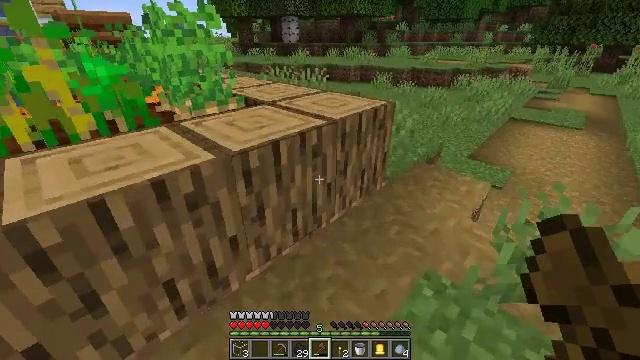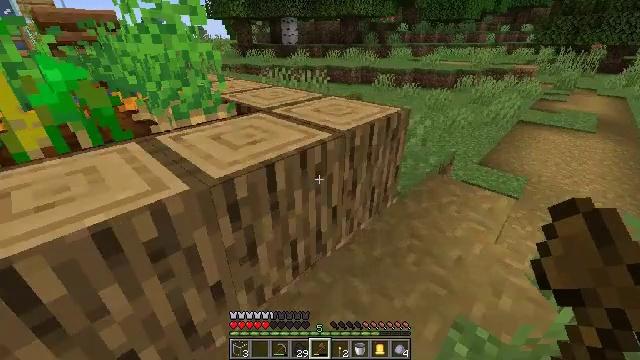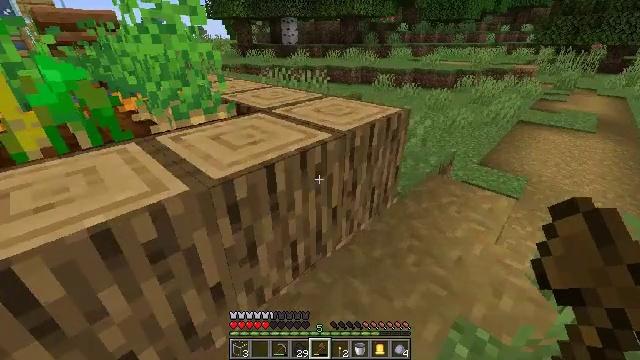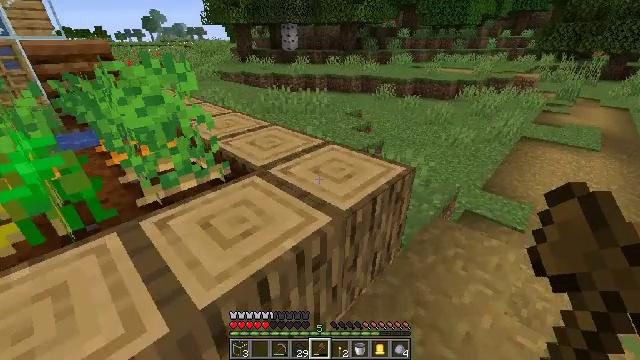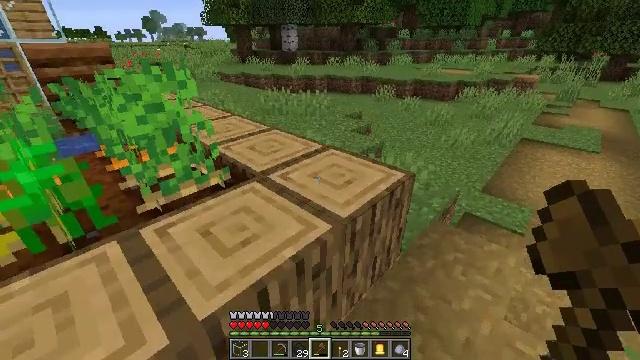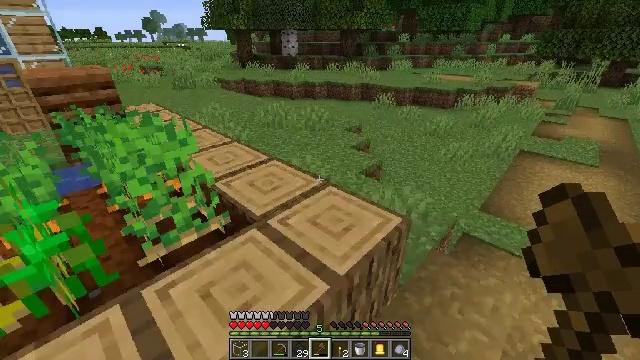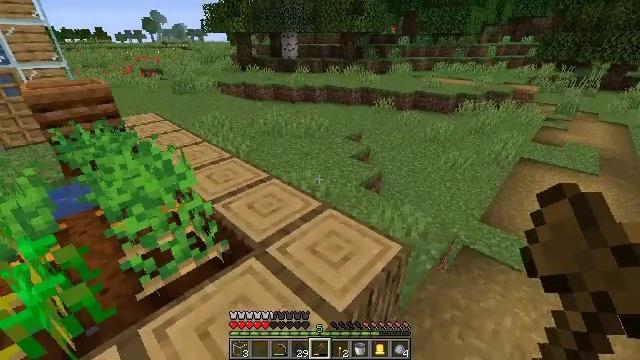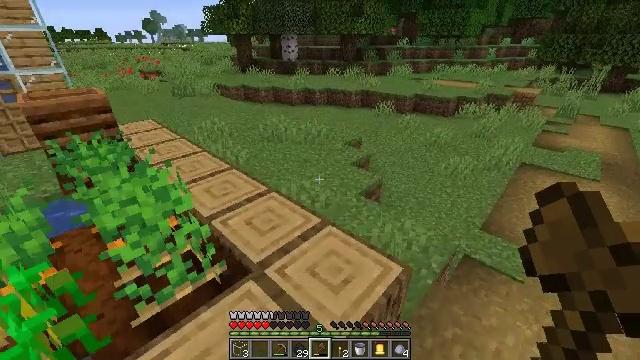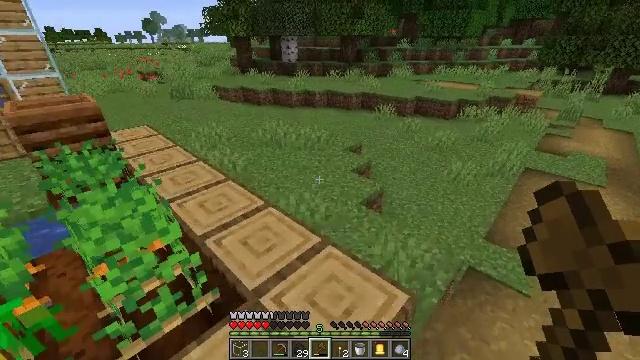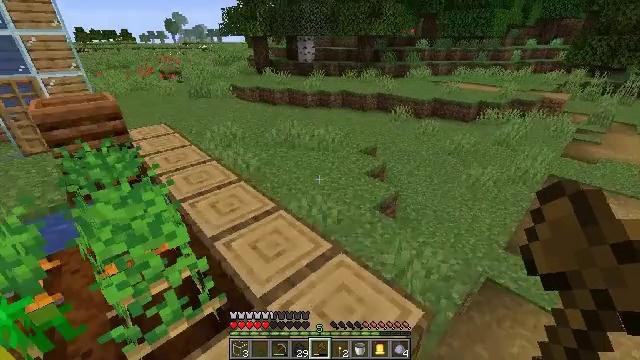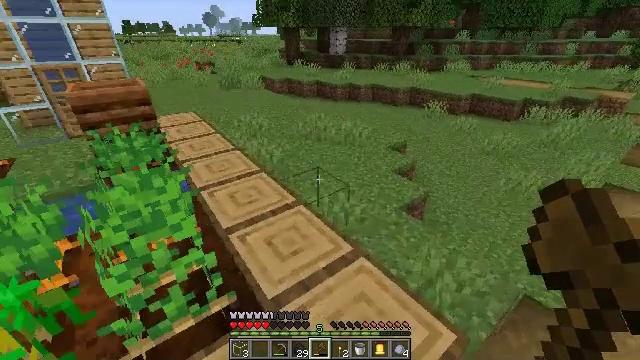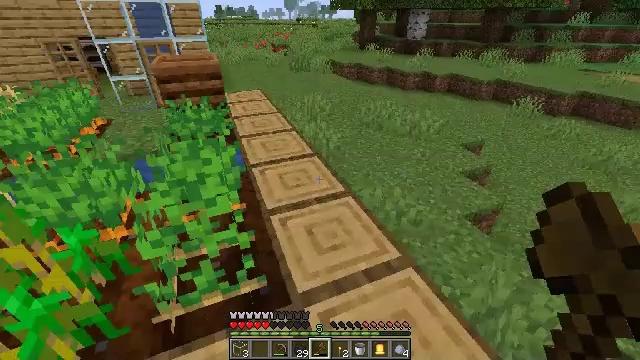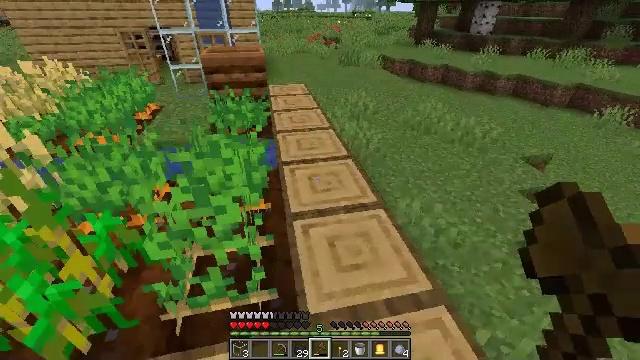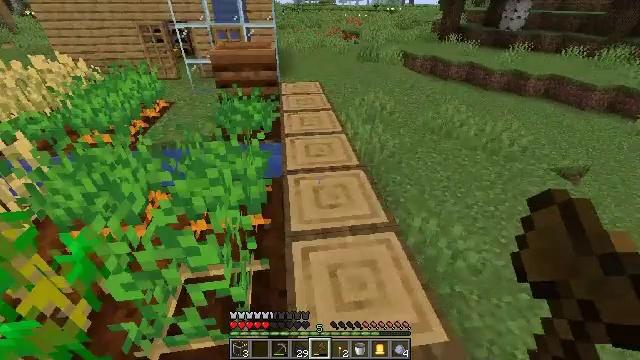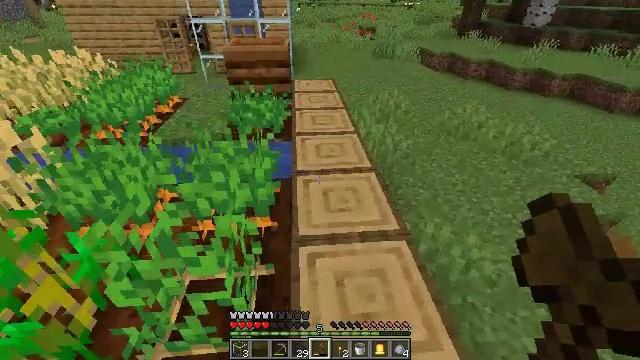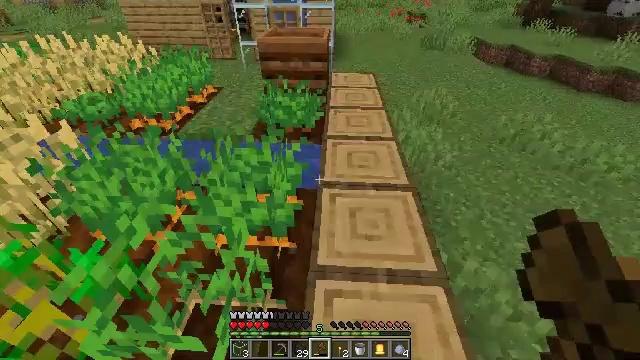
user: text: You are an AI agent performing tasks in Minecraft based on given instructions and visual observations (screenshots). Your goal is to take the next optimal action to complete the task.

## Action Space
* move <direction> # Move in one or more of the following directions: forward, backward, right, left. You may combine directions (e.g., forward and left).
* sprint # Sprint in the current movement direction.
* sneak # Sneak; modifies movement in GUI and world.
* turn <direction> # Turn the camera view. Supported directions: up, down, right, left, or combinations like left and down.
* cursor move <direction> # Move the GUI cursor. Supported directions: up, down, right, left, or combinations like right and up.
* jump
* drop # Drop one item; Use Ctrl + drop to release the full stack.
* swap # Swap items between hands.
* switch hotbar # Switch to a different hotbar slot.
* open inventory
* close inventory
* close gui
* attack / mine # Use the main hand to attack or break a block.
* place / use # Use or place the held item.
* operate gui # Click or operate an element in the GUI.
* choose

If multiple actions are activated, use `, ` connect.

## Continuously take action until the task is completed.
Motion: motion action
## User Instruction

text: Remove the oak slab to gather resources.
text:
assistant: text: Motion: move forward
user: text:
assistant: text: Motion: move forward
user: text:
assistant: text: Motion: move forward, jump
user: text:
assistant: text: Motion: move forward, jump
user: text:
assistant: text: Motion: move forward, jump
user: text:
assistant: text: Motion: move forward, jump
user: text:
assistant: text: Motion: move forward, jump
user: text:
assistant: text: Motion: move forward, jump
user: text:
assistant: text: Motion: move forward, turn left, jump
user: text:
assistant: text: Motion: move forward, turn left and down, jump
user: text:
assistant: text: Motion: move forward, turn left and down, jump
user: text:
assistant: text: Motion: move forward, turn left and down, jump
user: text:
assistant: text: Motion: move forward, turn left
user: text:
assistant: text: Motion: move forward, turn left
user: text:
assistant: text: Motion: move forward, turn left and down
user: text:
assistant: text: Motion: move forward, turn left and down
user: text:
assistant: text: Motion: move forward, turn left and down
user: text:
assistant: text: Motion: move forward, turn left
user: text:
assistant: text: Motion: move forward
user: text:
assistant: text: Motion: move forward
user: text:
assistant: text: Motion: move forward
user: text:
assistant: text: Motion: move forward
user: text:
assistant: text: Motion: move forward
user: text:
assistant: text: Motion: move forward
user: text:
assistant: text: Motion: move forward, turn right
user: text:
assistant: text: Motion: move forward, turn right
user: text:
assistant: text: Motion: move forward, turn right
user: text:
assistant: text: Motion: move forward, turn right
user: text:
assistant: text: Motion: move forward
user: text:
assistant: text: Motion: move forward